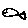
Label: fish